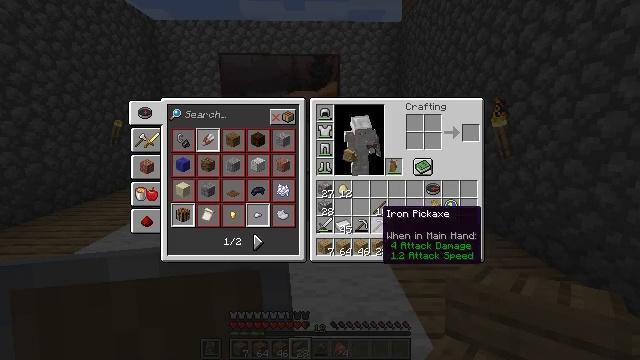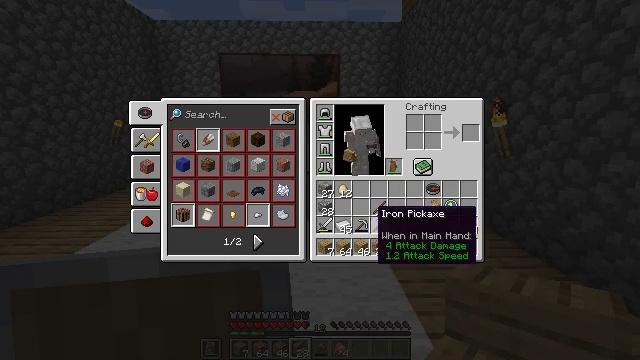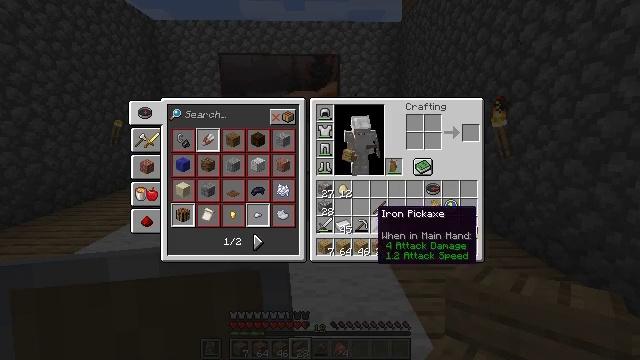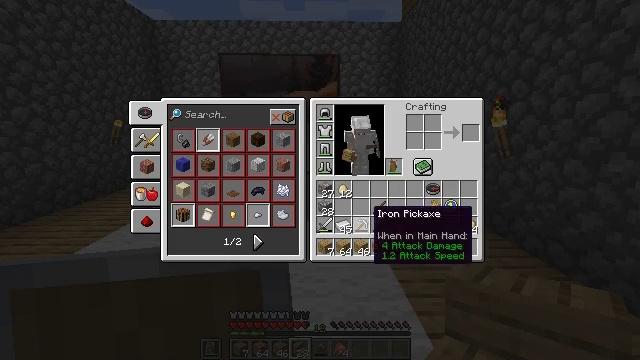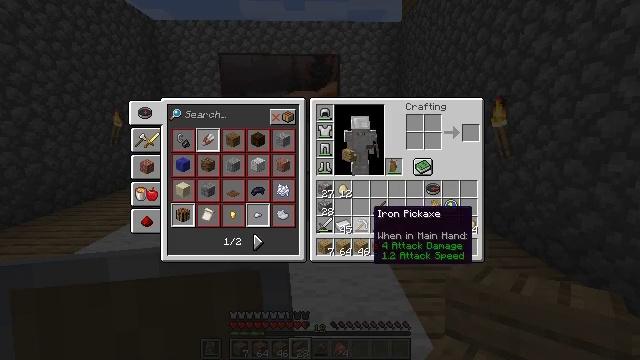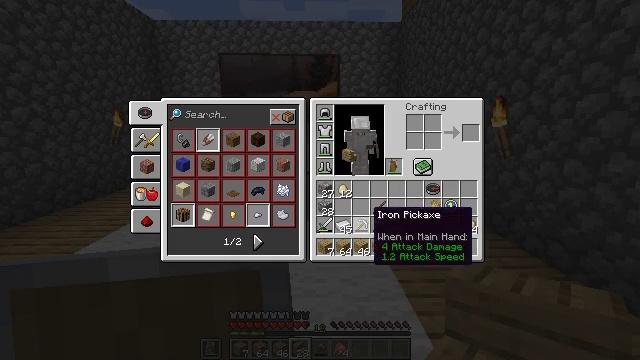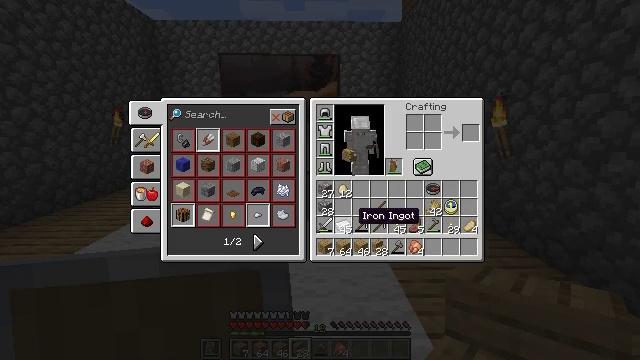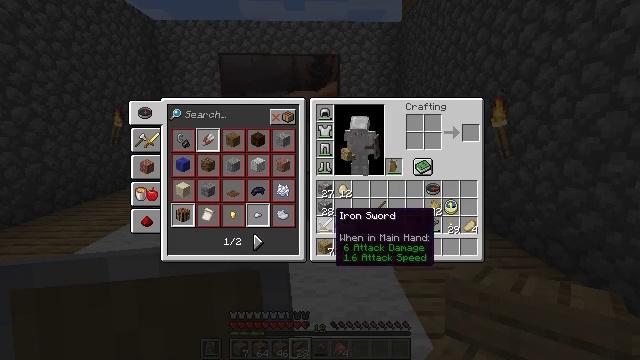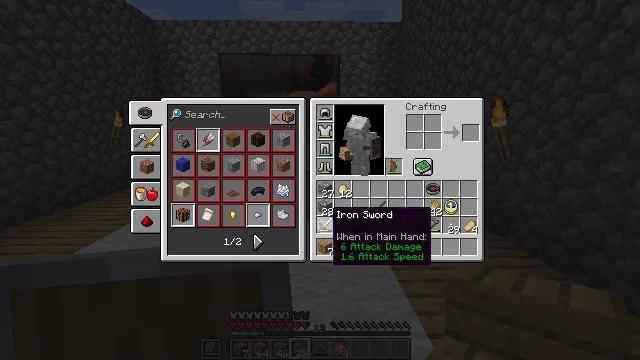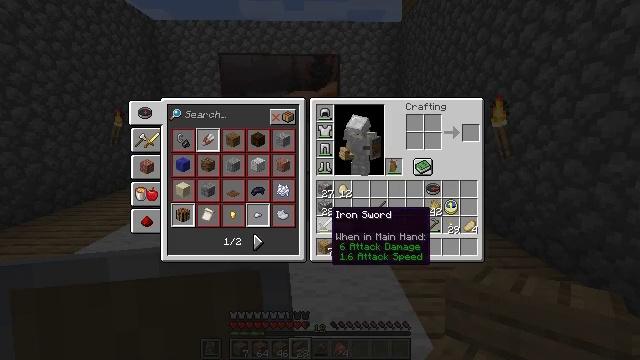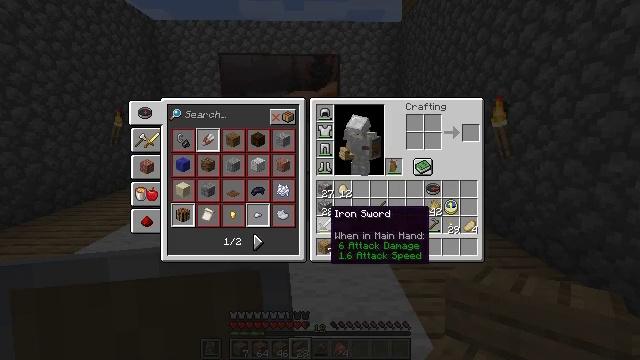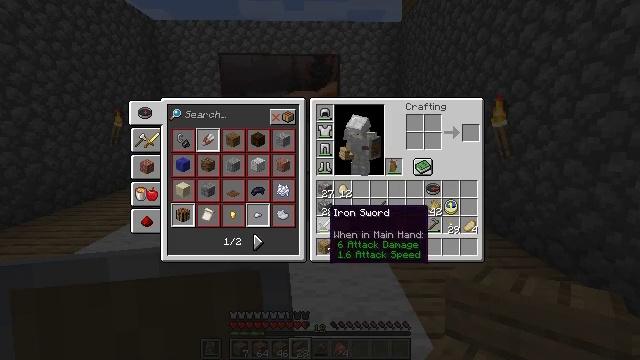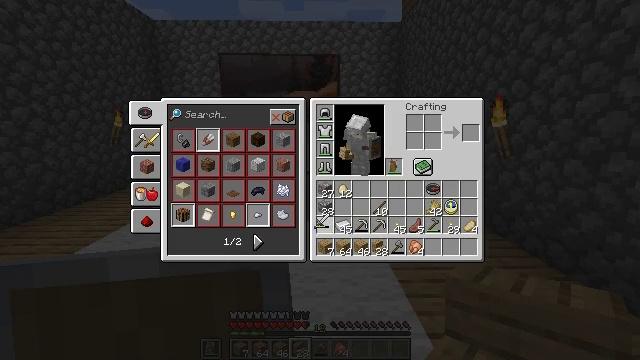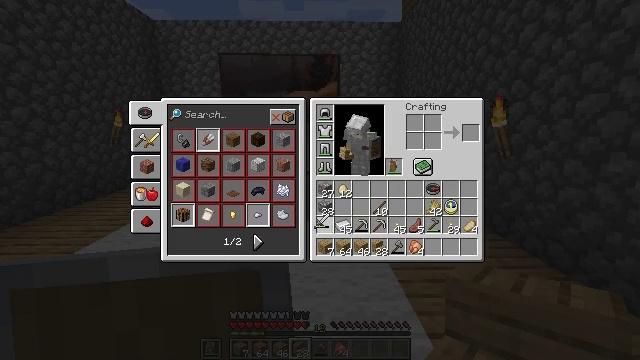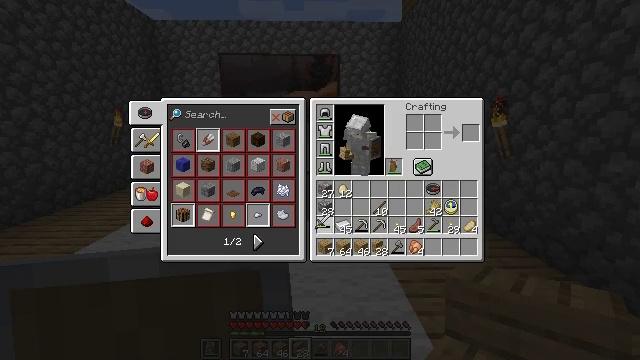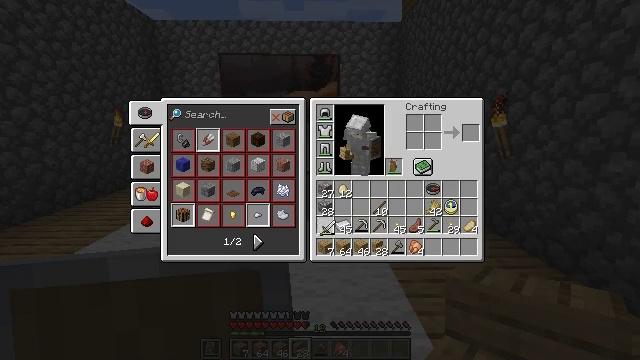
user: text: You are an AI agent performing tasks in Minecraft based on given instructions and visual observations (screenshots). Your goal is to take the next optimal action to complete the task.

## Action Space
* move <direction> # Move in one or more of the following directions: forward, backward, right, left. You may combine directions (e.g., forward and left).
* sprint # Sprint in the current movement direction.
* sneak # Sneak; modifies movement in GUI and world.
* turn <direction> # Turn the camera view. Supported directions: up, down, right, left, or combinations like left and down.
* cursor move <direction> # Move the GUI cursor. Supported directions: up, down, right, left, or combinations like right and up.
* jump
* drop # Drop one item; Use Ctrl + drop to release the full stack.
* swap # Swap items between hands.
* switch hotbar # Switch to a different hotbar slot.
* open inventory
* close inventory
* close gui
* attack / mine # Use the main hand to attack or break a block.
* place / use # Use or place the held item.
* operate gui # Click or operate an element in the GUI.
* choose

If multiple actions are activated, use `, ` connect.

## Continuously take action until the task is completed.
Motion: motion action
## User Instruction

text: Combat the bat.
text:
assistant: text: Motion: no_op
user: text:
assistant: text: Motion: no_op
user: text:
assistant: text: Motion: no_op
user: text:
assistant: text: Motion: no_op
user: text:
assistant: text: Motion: no_op
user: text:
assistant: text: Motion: cursor move left
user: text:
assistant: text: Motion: cursor move left
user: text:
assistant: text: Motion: no_op
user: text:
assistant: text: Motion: no_op
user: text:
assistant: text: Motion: no_op
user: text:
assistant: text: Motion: no_op
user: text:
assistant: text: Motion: operate gui
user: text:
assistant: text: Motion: operate gui
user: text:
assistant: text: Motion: operate gui
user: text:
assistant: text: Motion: no_op
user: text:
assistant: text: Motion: cursor move down
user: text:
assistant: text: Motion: no_op
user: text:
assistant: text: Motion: no_op
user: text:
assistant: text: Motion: no_op
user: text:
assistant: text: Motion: no_op
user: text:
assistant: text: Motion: no_op
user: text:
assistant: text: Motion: no_op
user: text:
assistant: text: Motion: no_op
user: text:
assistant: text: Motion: operate gui
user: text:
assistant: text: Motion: operate gui
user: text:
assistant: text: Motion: no_op
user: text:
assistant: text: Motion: cursor move left and up
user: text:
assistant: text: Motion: cursor move up
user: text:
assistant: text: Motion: no_op
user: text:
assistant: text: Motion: no_op